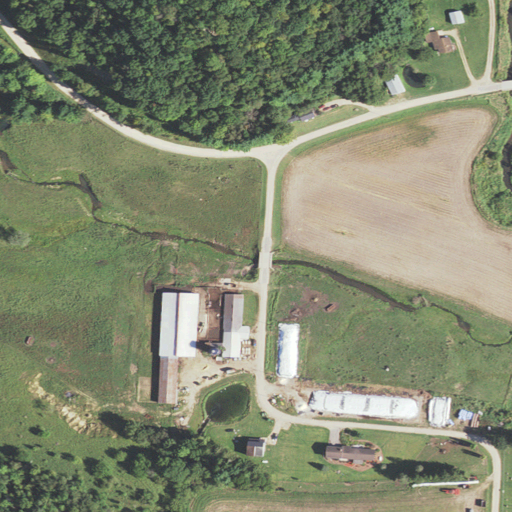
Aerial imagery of valley in Wisconsin named Pine Valley containing pasture, deciduous forest, open development, cultivated crops, low intensity development, mixed forest, grassland, medium intensity development, and high intensity development